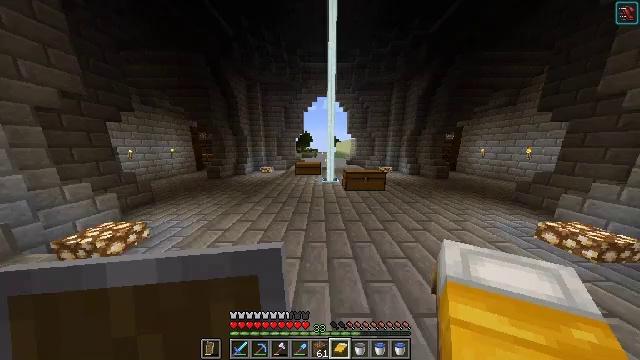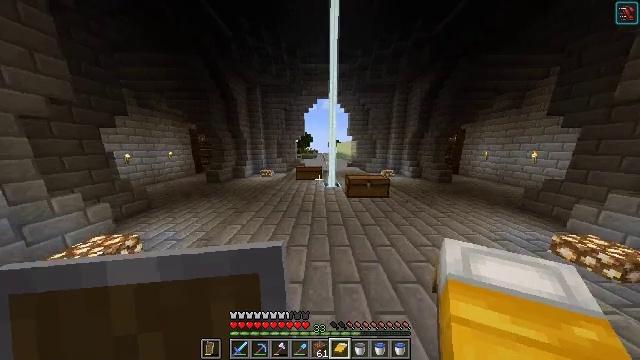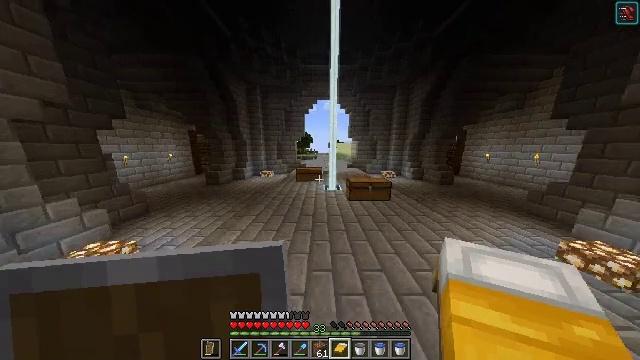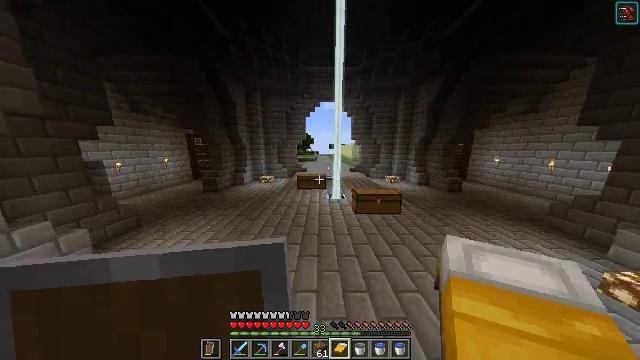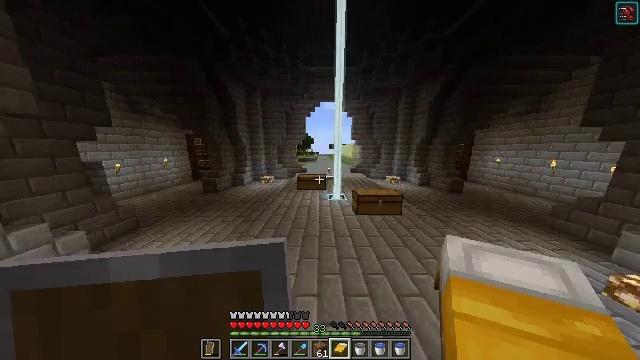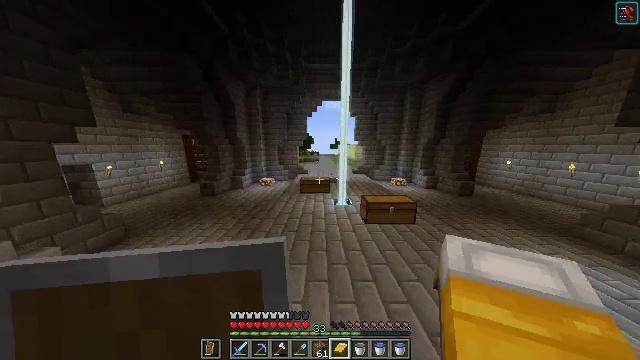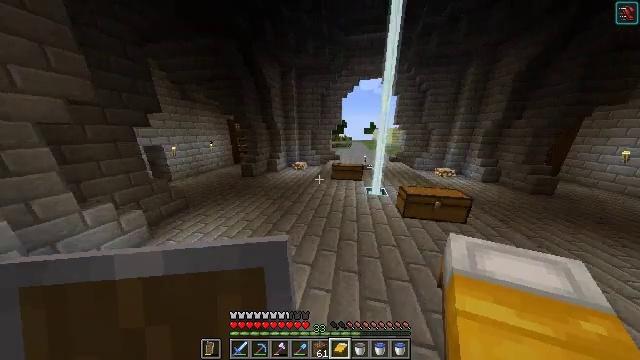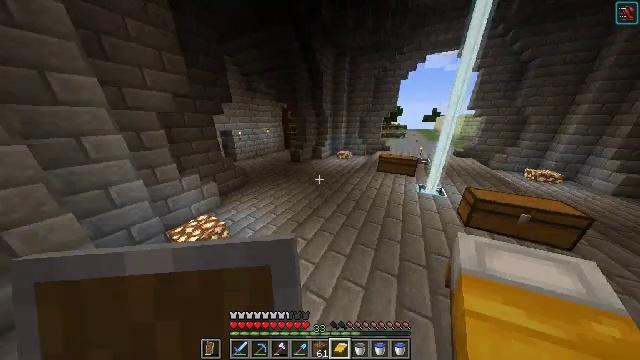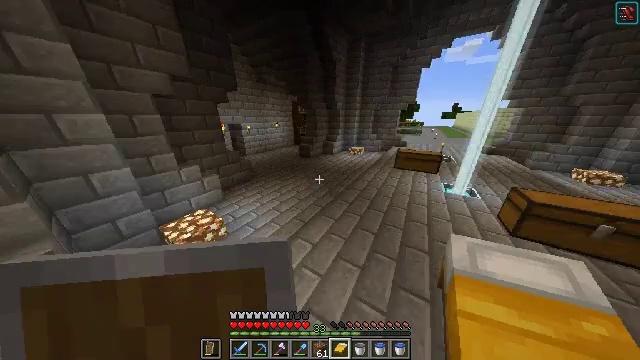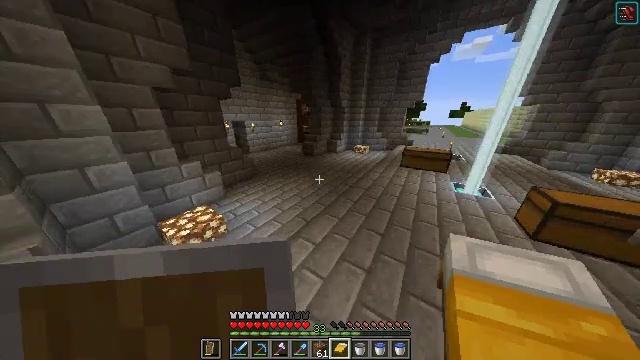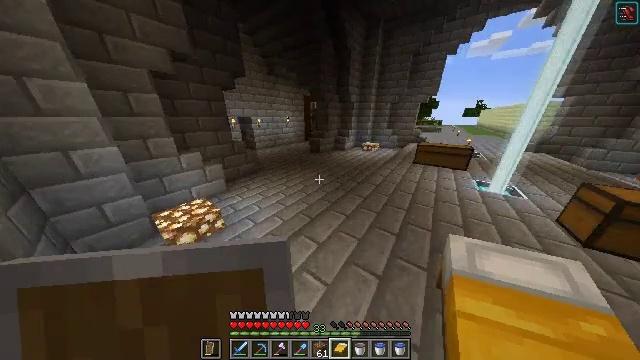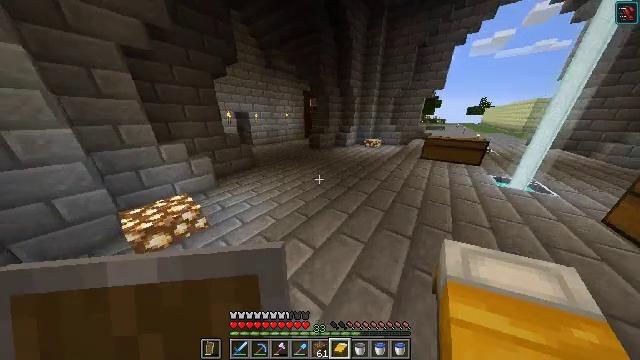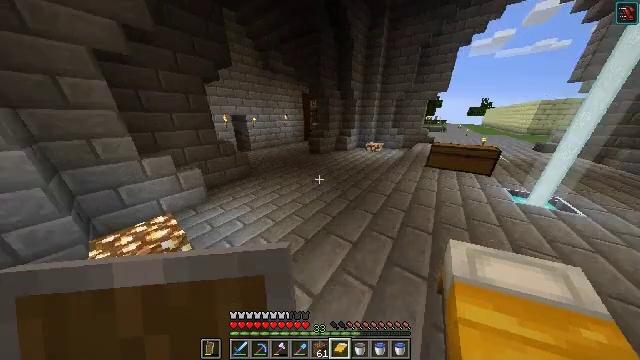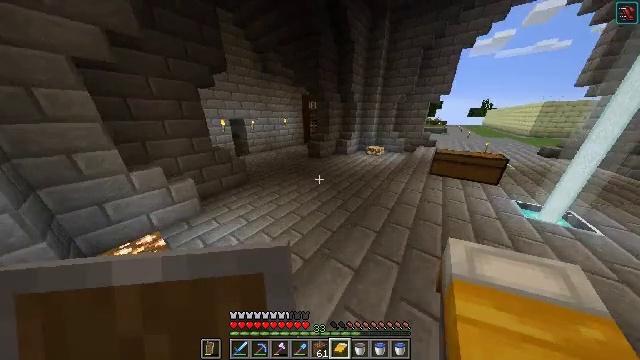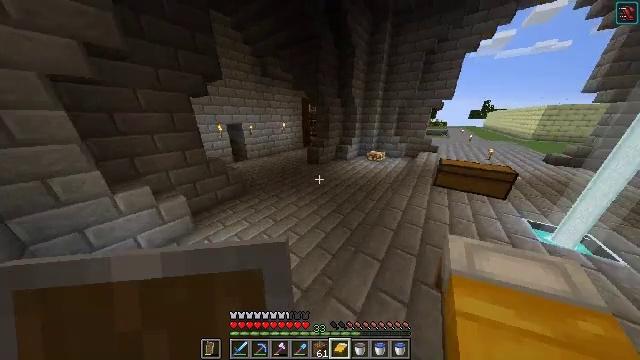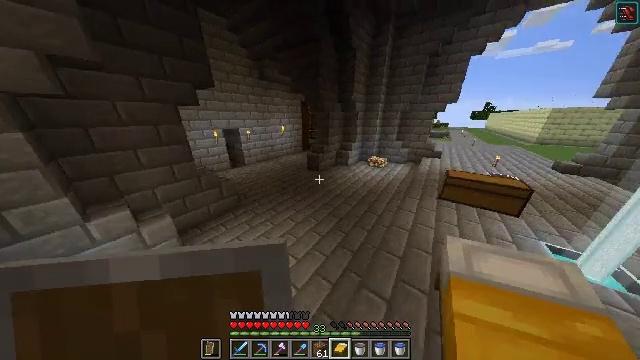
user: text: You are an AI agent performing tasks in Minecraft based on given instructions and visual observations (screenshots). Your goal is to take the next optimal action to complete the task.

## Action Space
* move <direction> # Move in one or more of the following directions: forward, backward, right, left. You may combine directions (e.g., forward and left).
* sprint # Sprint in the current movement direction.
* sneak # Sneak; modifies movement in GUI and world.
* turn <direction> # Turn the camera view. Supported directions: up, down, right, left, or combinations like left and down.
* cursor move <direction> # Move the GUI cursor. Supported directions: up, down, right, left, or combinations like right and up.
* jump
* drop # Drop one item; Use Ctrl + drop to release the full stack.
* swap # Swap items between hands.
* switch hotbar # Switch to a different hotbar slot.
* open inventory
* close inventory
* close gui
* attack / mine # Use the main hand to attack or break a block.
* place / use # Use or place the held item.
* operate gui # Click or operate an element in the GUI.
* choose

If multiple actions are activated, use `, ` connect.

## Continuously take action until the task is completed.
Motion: motion action
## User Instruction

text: Create red dye from beetroot in the crafting menu.
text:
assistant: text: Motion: move forward and move left, jump
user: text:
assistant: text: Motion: move forward and move left, jump
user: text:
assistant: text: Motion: move forward and move left, jump
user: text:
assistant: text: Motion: move forward and move left, jump
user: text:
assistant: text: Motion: move forward and move left, jump
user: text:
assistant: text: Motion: move forward and move left, turn left and down, jump
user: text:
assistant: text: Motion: move forward and move left, turn left and down, jump
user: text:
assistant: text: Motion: move forward, turn left, jump
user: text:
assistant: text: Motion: move forward, turn left, jump
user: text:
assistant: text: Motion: move forward, turn left, jump
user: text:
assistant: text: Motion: move forward, jump
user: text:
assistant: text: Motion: move forward, jump
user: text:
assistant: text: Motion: move forward, jump
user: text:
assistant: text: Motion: move forward, jump
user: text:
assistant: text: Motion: move forward, jump
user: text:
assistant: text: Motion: move forward, turn left, jump
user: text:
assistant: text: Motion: move forward, turn left, jump
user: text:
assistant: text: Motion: move forward, turn left, jump
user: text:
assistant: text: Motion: move forward, turn left, jump
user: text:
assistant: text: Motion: move forward, turn left, jump
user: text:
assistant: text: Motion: move forward, turn left, jump
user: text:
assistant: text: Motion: move forward, turn left, jump
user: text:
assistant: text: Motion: move forward, jump
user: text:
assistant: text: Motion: move forward, jump
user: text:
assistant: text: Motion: move forward, jump
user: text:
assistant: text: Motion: move forward, jump
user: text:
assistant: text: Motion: move forward, jump
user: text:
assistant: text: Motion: move forward, turn left, jump
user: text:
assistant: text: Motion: move forward, turn left, jump
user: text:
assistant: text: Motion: move forward, turn left, jump